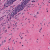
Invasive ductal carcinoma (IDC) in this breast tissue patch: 0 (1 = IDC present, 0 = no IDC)